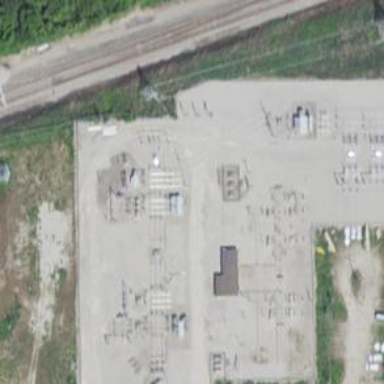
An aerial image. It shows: Switch used for power control.